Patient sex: F
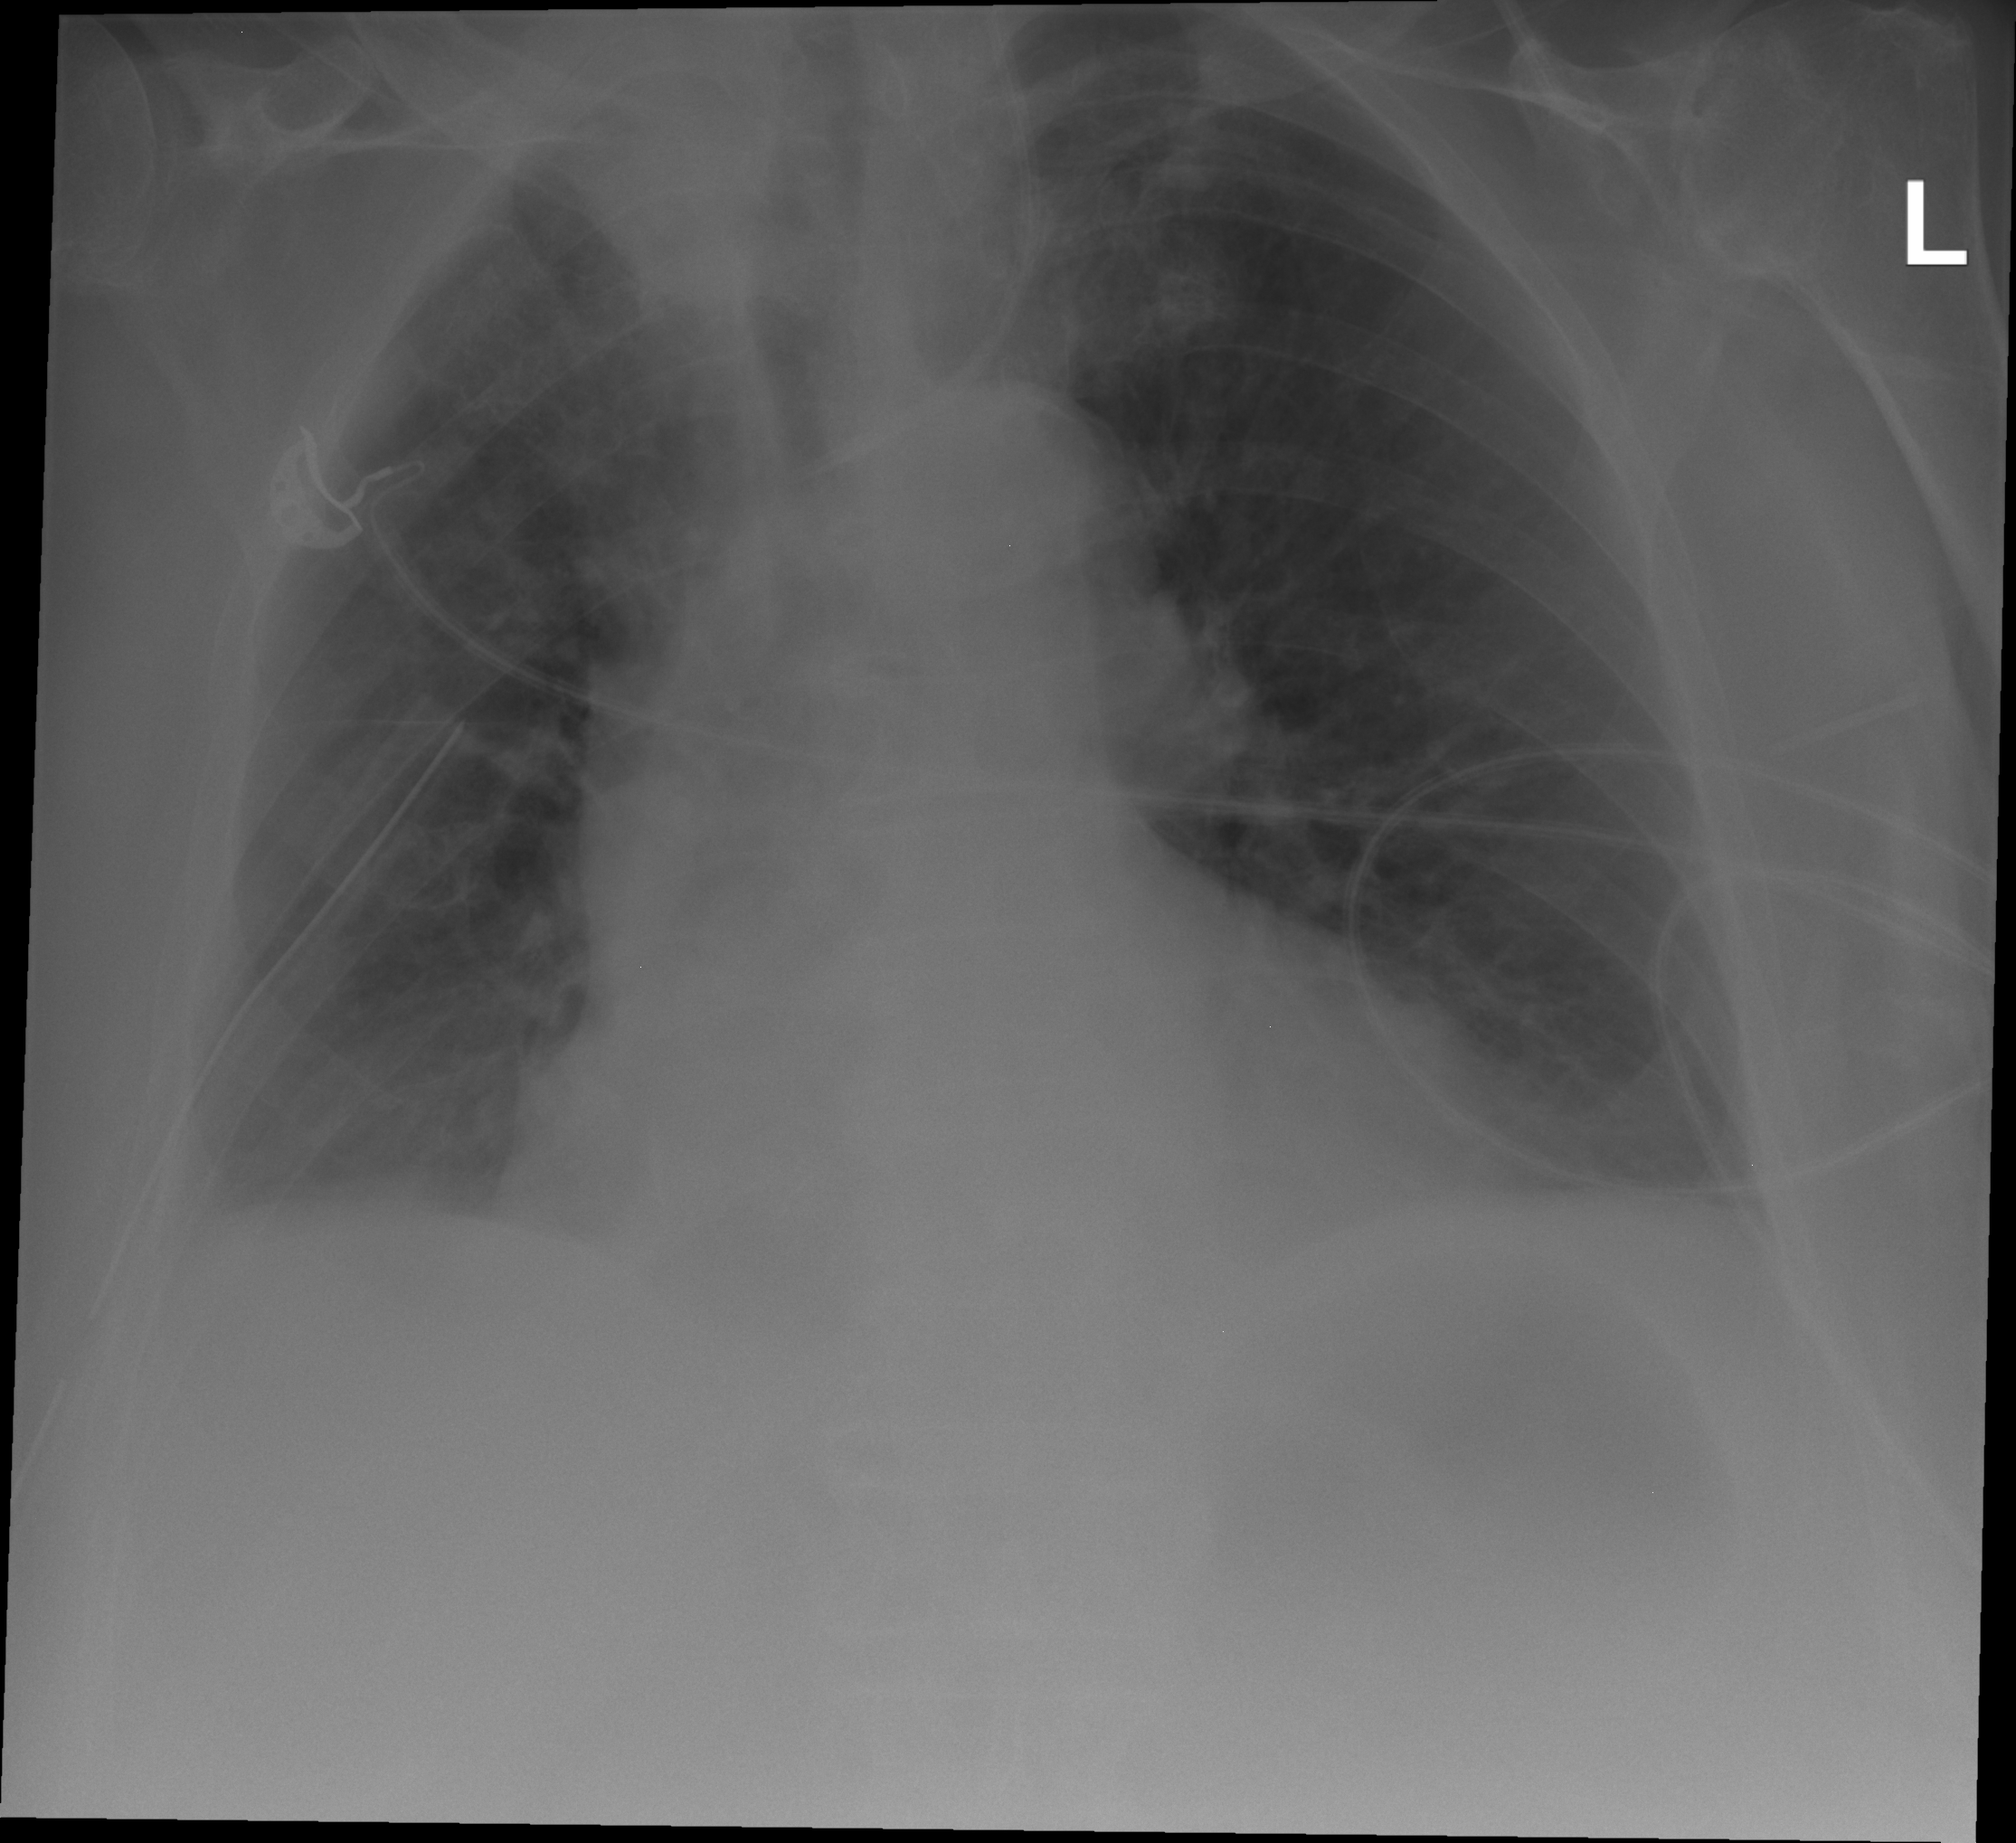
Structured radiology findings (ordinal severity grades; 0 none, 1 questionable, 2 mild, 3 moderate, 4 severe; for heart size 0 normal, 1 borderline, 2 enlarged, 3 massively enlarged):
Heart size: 1
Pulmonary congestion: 0
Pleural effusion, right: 0
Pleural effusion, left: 0
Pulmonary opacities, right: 0
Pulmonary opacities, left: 0
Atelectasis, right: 1
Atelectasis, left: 0